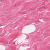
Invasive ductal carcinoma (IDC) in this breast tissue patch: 0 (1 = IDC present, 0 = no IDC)